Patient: sex M, age 47
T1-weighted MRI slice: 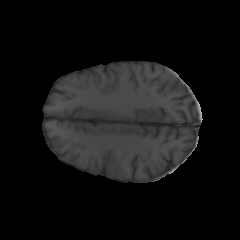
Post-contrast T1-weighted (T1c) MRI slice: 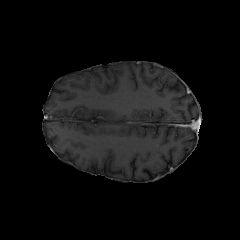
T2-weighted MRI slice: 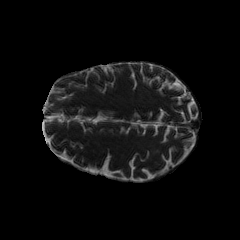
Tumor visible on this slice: no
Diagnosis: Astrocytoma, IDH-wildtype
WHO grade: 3